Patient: sex F, age 56
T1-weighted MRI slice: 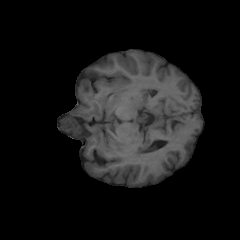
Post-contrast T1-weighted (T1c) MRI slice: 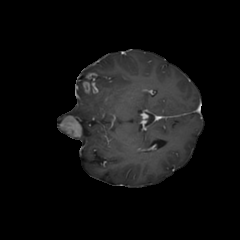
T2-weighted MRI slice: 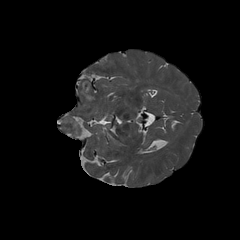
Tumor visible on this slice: yes
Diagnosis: Glioblastoma, IDH-wildtype
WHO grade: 4